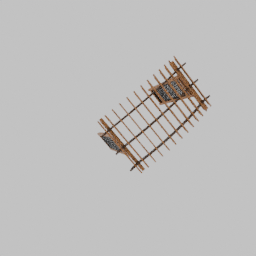
Label: architecture